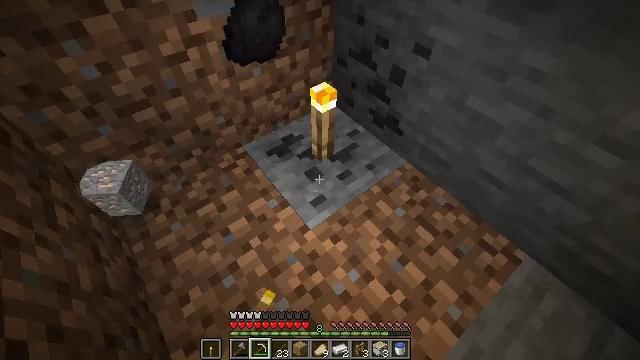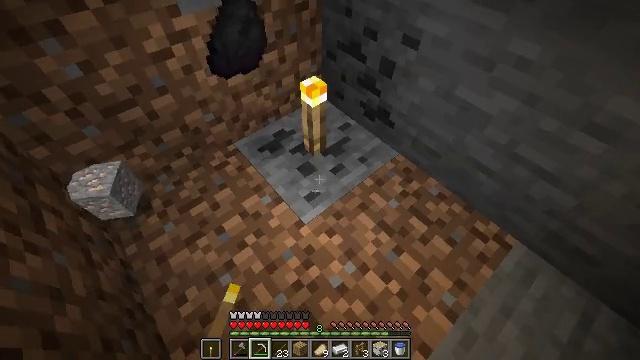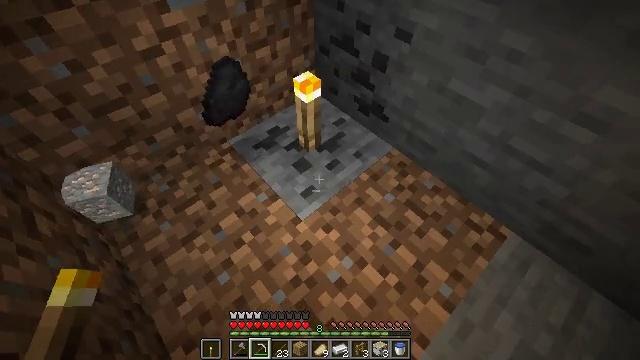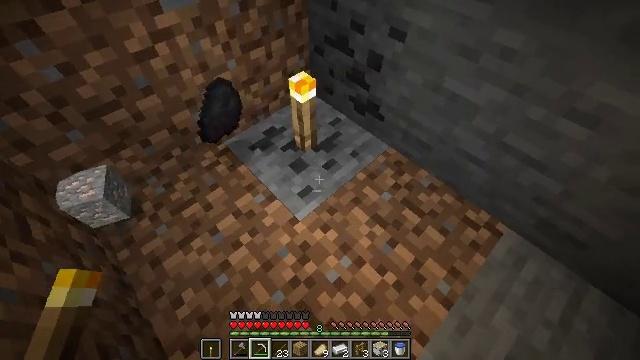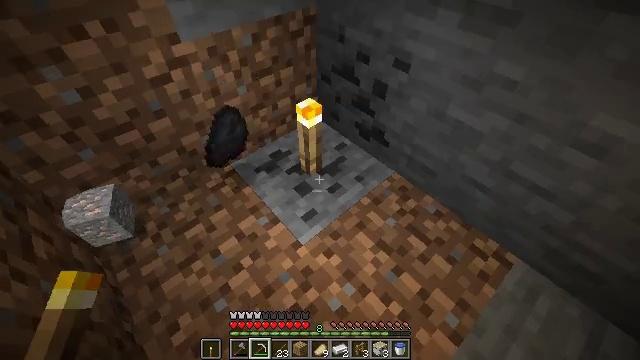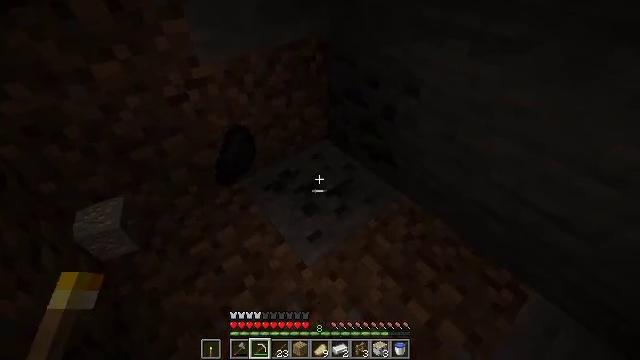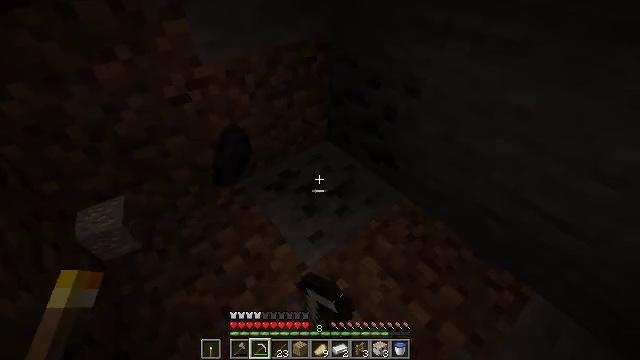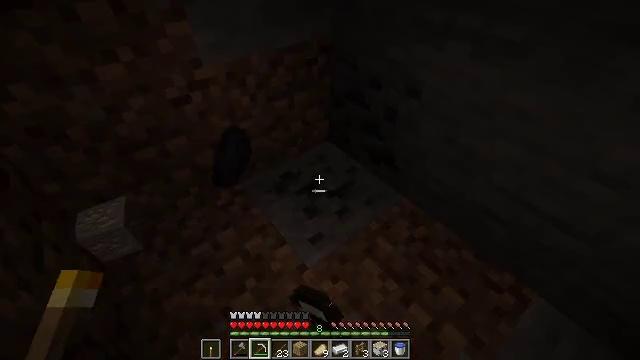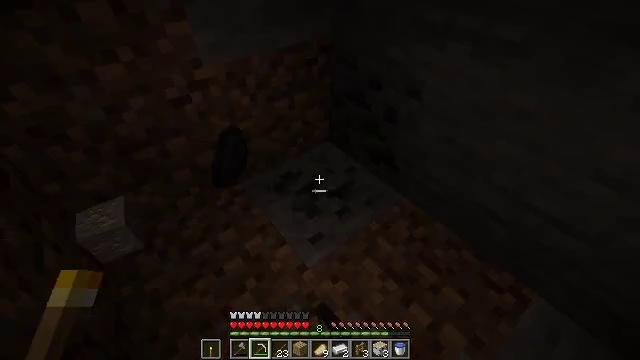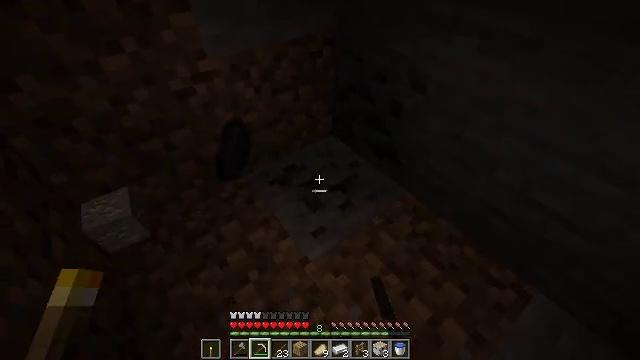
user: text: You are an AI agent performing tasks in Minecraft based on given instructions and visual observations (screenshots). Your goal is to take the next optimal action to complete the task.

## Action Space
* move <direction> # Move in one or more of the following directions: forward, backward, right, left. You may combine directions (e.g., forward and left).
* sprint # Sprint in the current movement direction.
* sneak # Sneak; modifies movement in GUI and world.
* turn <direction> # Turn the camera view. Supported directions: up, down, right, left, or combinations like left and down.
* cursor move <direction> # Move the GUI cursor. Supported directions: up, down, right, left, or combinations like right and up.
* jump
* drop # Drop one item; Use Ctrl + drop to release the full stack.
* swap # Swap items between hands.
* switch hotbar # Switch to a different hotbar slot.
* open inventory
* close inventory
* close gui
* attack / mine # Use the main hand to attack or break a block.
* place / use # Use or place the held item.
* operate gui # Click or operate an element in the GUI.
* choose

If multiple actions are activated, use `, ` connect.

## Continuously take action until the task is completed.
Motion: motion action
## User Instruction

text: Remove the torch from its spot.
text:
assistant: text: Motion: turn right and down
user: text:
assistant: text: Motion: turn right
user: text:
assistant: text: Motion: turn right
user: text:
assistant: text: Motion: turn left and up
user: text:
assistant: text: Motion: turn left and up, attack / mine
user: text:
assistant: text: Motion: attack / mine
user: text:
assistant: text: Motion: attack / mine
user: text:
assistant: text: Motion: attack / mine
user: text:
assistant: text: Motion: turn left and down
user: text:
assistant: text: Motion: no_op